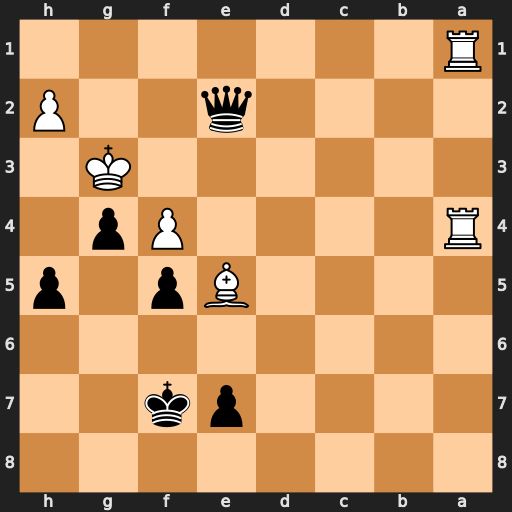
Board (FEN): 8/4pk2/8/4Bp1p/R4Pp1/6K1/4q2P/R7
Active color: b
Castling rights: -
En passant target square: -
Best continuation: Qf3+ Kh4 Qh3+ Kg5 g3